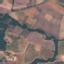
Land use / land cover: PermanentCrop